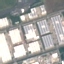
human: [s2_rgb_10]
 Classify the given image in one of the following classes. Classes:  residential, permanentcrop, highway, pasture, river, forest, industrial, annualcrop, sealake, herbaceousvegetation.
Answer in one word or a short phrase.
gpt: Industrial